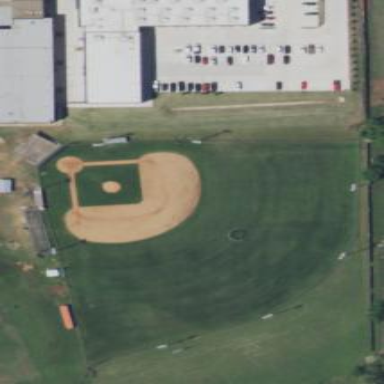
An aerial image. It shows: Baseball pitch for leisure land activities.